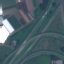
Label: Highway